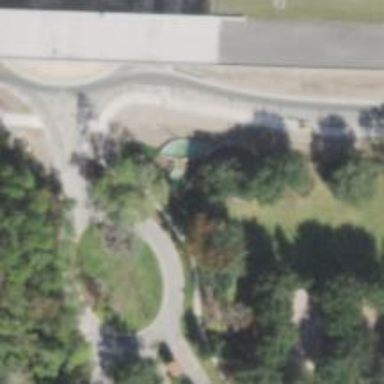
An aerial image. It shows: Circular junction on residential road.